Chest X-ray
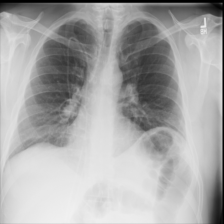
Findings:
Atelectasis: negative
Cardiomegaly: negative
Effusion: negative
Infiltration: negative
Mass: positive
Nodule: negative
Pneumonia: negative
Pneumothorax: negative
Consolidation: negative
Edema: negative
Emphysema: negative
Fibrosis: negative
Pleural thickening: positive
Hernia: negative